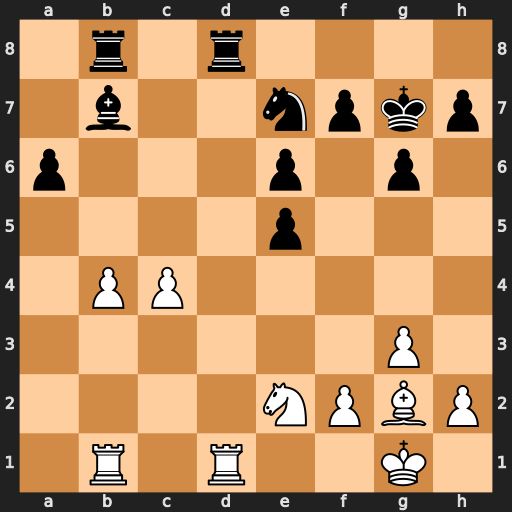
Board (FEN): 1r1r4/1b2npkp/p3p1p1/4p3/1PP5/6P1/4NPBP/1R1R2K1
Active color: w
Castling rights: -
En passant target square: -
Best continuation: Rxd8 Rxd8 Bxb7